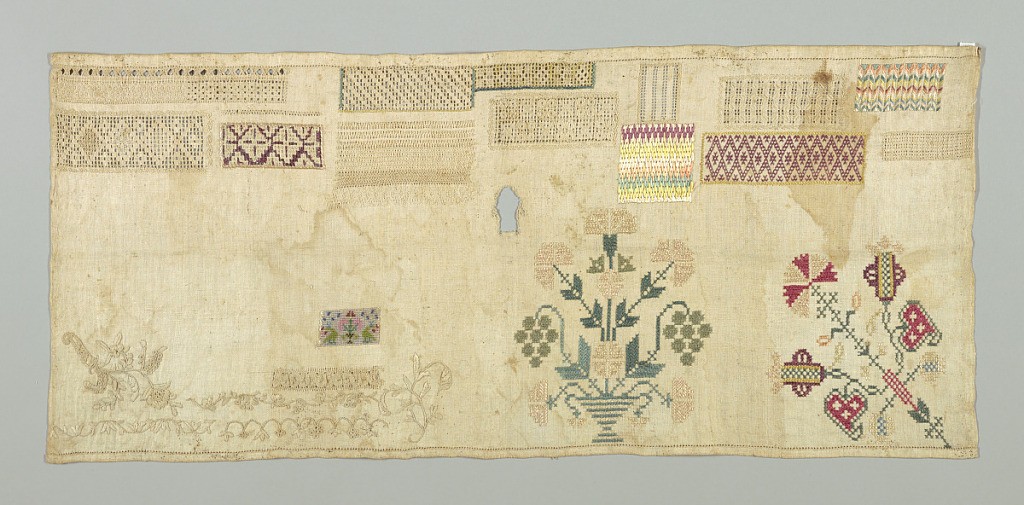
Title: Sampler
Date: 19th century
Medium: silk, linen, and beads on canvas Technique: cross, stem, buttonhole, satin, long-armed cross, feather, chevron, and knots, embroidered on plain weave foundation; counted stitches
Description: Several different patterns and motifs including vase of carnations and grapes, sprays of flowers, cornucopia of flowers, curving vines, and geometric patterns in colored silks and white cotton. At the lower right is a pattern of birds and trees in embroidery with beads, each sewn on independently.